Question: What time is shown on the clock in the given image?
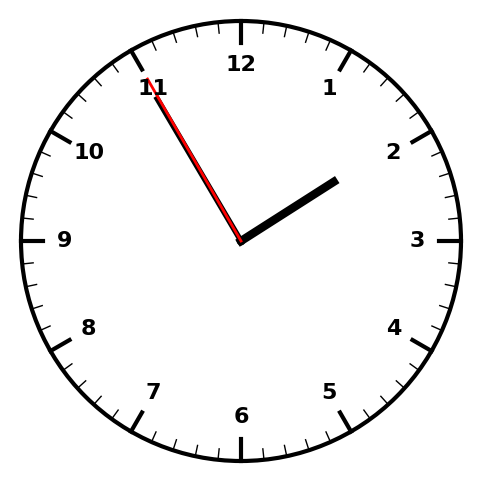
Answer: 01:54:55